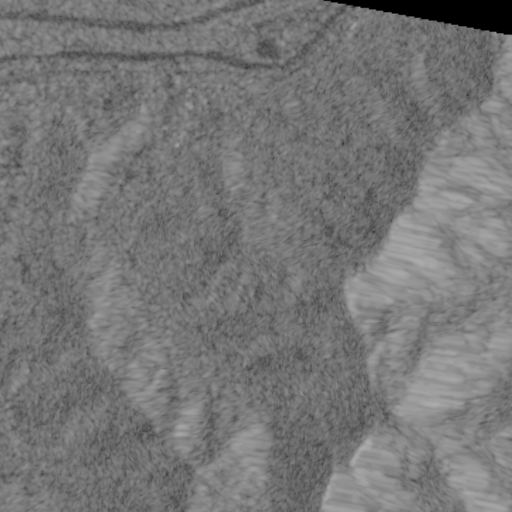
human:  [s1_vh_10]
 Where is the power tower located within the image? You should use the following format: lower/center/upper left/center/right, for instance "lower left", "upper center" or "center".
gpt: The power tower is located in the upper left of the image.
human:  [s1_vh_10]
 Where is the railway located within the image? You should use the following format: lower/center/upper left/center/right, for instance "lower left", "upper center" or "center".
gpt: The railway is located in the upper of the image.
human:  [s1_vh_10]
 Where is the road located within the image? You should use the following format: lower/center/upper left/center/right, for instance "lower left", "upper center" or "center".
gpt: There is no road in the image.

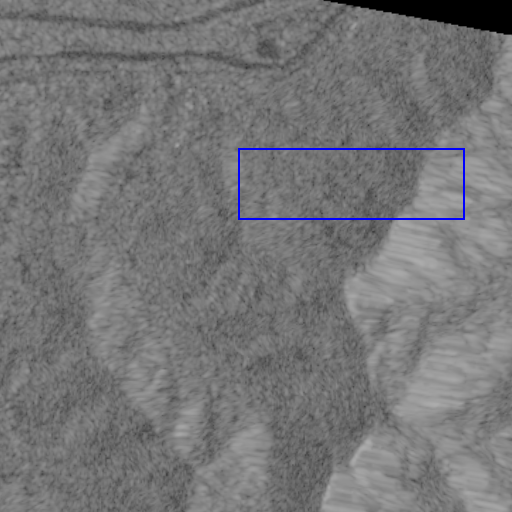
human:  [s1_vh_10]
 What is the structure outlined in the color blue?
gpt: There is no blue outline.
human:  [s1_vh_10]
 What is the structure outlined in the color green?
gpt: There is no structure outlined in green.